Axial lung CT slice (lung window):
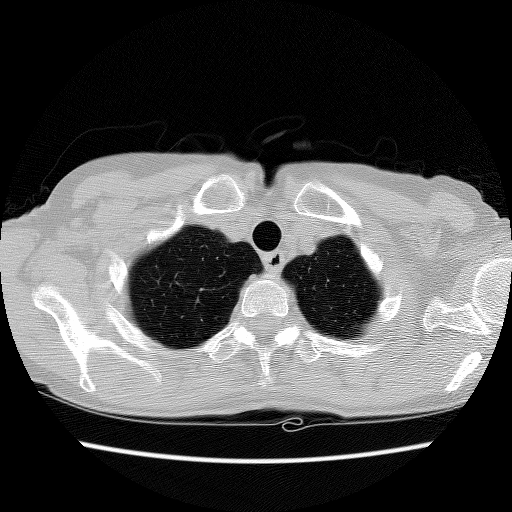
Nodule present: no